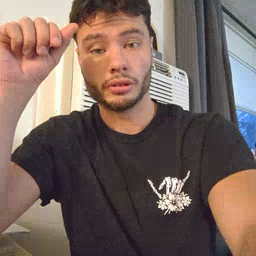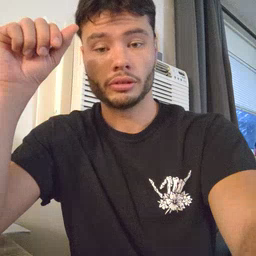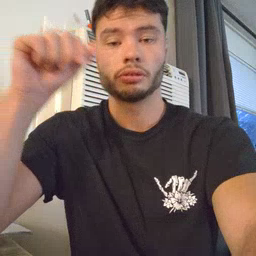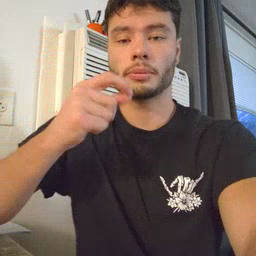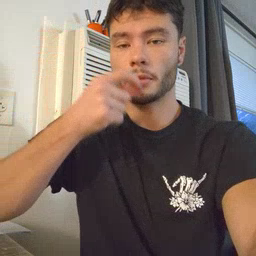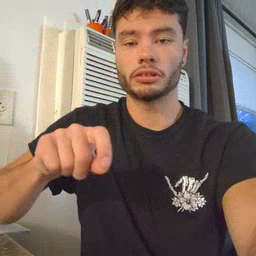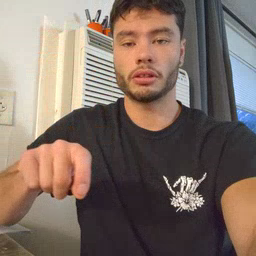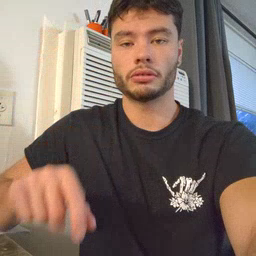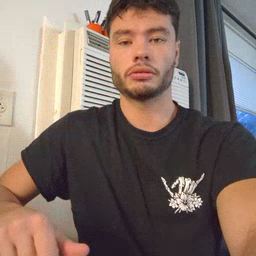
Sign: pencil